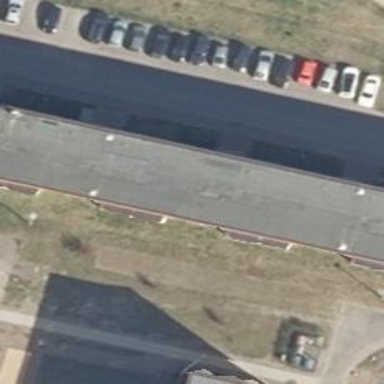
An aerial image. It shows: Flat-roofed apartment building.